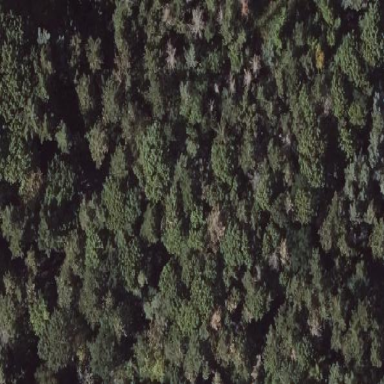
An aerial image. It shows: Mixed woodland with various types of leaves.